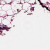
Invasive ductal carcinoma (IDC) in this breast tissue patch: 0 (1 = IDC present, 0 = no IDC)